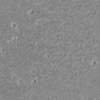
Label: not_dusty